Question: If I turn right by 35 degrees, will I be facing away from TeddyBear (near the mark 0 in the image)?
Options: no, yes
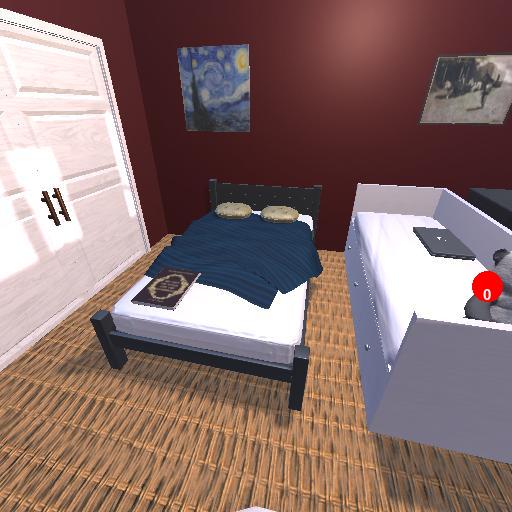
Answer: no